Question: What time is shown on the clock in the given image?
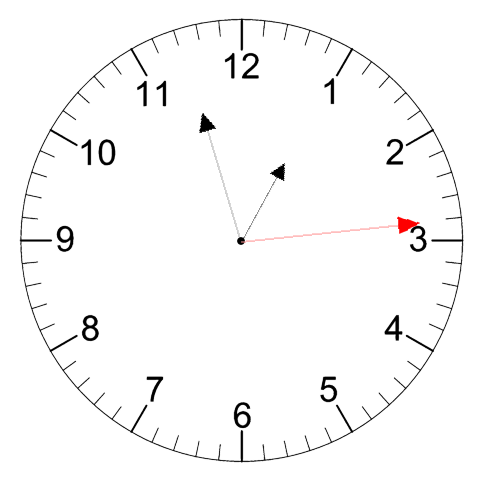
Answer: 12:57:14